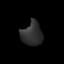
Tissue: lung
Cell type: Epithelial cells
Senescence score: 0.1844
Nuclear area (px): 475
Mean DAPI intensity: 48.36